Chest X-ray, AP view. Patient: 62 years old, sex F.
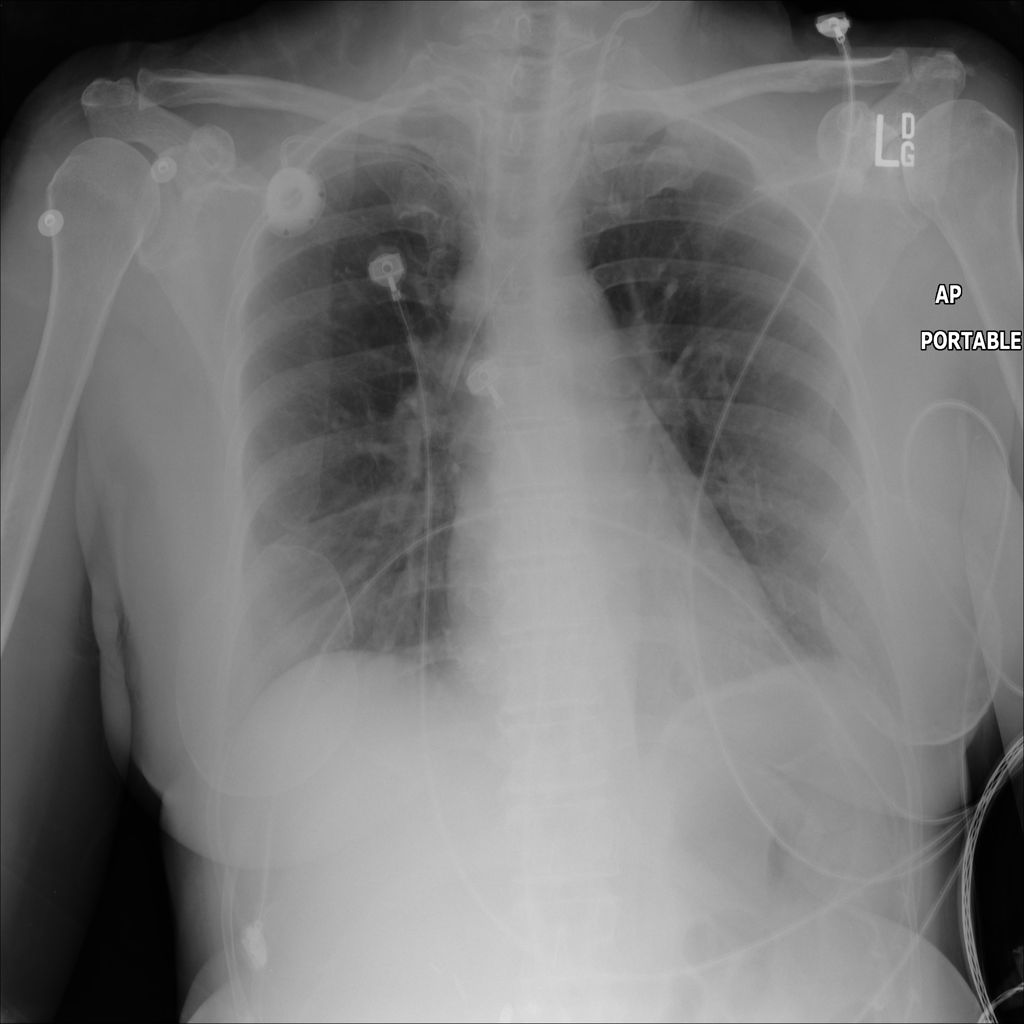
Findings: No Finding